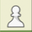
Piece: wP